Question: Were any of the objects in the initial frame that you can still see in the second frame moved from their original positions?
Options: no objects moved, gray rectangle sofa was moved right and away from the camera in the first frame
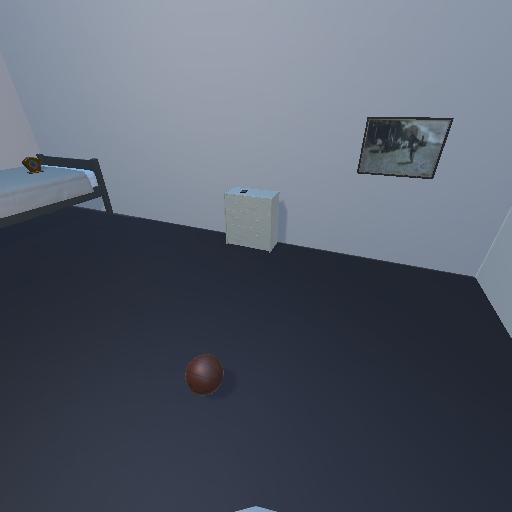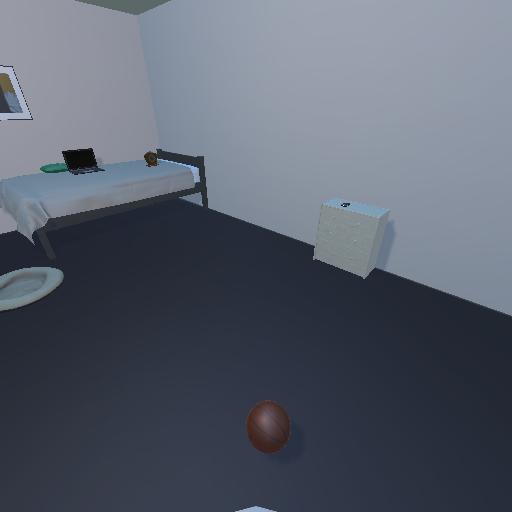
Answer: no objects moved